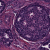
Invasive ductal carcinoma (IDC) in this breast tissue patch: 0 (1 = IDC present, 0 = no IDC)